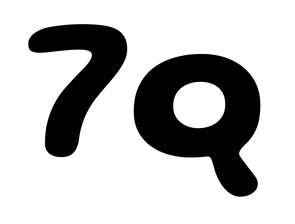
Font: Gluten_SemiBold